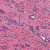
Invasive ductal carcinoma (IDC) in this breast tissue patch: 1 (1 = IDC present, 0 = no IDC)